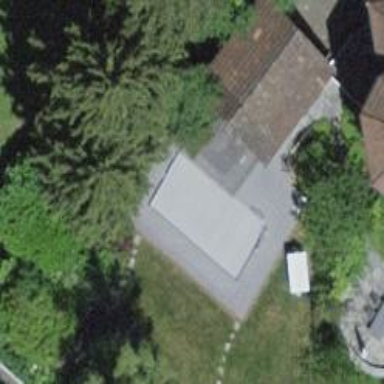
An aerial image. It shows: Garage.